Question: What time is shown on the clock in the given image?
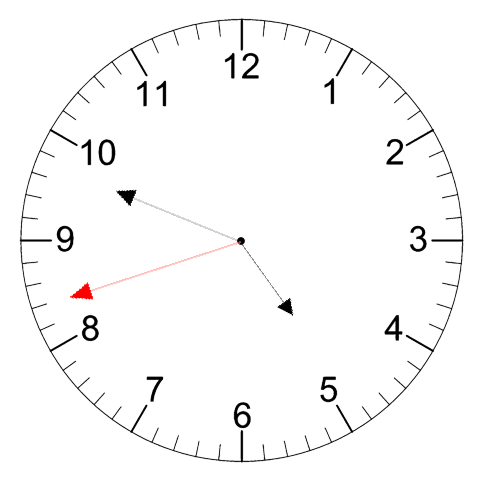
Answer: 04:48:42